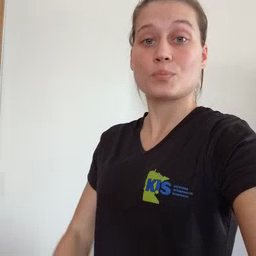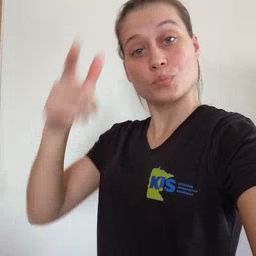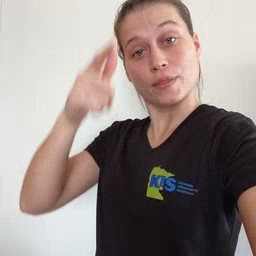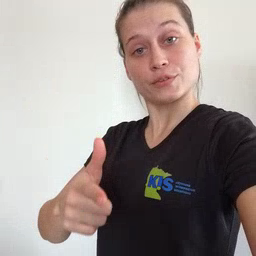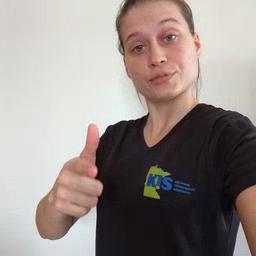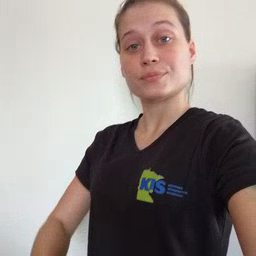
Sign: brother